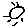
Label: sun